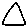
Label: triangle